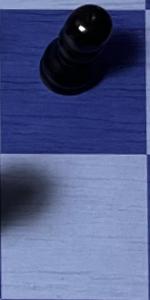
Label: Empty